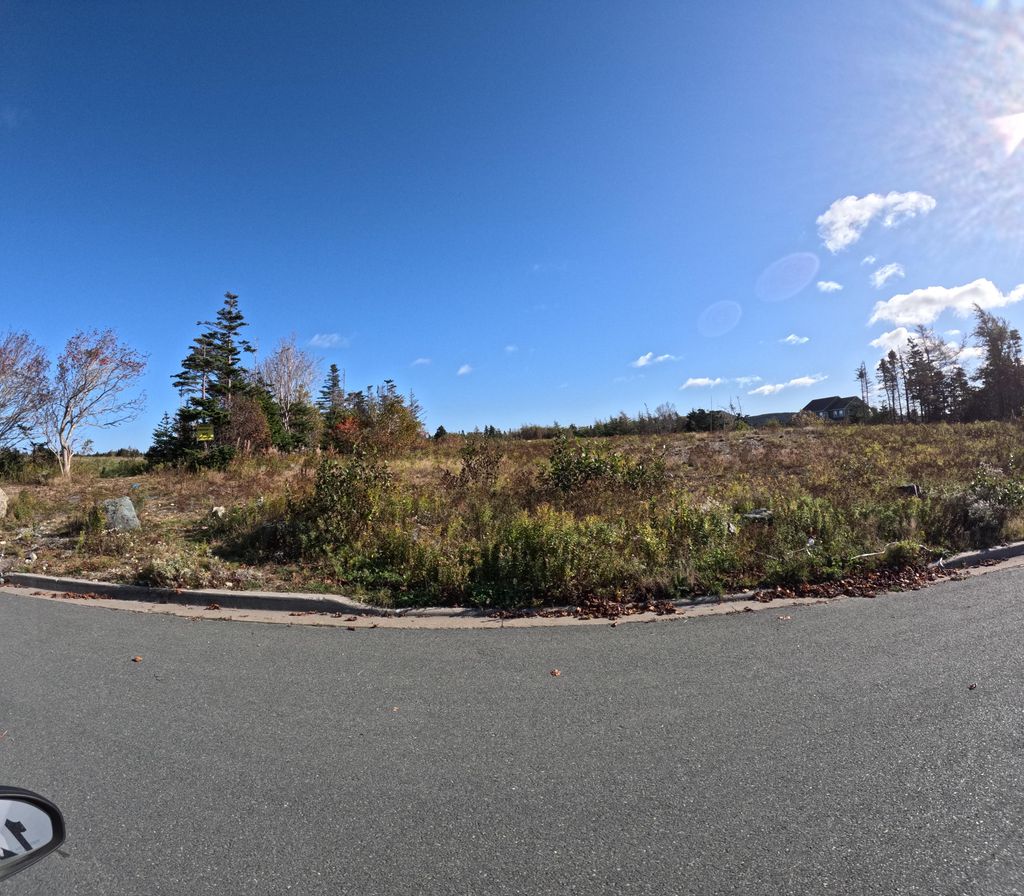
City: st_johns